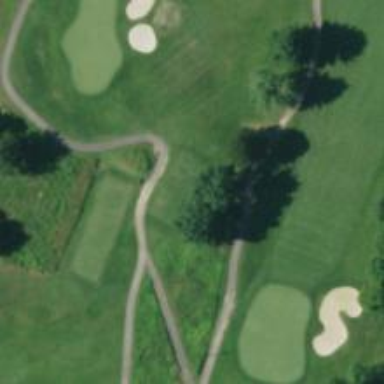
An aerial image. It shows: Path for both roads and golfers.